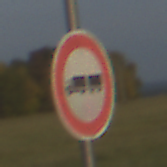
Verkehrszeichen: VerbotLastkraftwagenMitAnhaenger
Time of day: SunriseSunset
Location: Outdoor (Nature)
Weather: PartlyCloudy
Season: NotSpecified
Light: Natural